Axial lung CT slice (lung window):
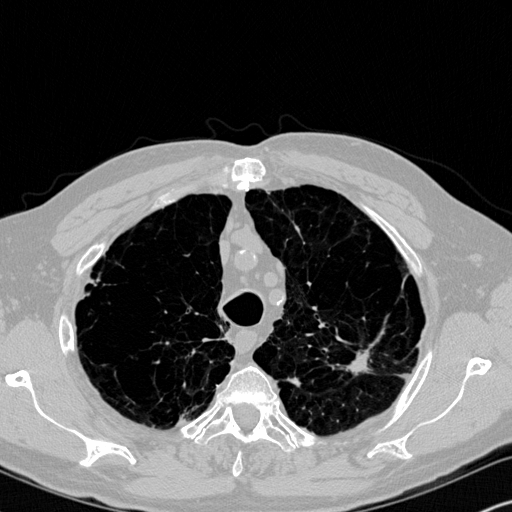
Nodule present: yes
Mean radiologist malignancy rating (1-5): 4